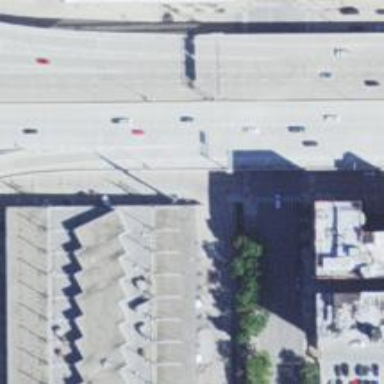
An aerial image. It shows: Transportation building housing bus station.